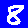
Digit: 8